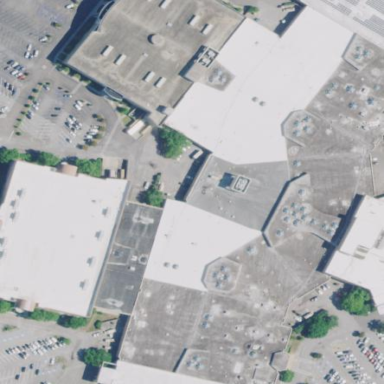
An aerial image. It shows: Mall building.